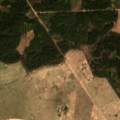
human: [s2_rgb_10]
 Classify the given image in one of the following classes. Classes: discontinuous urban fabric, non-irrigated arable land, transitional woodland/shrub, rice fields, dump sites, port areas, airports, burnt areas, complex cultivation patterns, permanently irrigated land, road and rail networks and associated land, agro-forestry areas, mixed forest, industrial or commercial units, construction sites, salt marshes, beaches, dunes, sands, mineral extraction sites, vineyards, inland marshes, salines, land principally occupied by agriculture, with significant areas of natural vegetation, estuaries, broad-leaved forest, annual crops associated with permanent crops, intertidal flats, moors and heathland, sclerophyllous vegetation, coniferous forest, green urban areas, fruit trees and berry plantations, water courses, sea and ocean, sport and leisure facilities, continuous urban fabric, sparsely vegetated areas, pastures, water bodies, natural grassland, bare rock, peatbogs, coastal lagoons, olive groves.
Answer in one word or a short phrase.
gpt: non-irrigated arable land, coniferous forest, transitional woodland/shrub